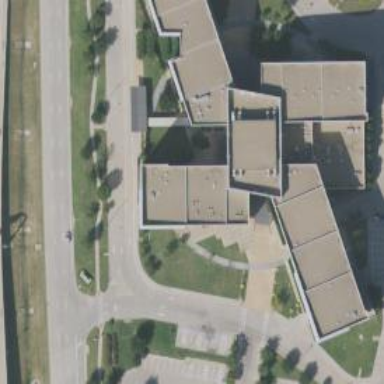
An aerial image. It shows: School building.